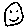
Label: smiley face